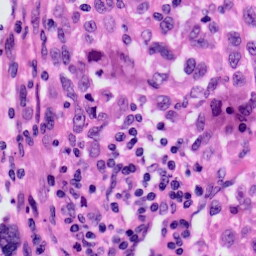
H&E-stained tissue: Skin